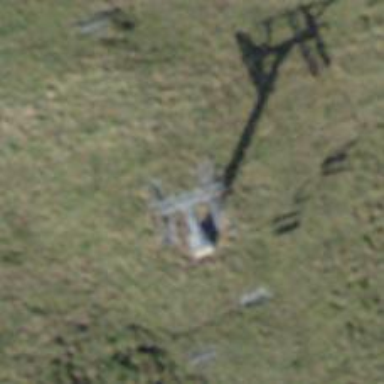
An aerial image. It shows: Pylon for aerialway.